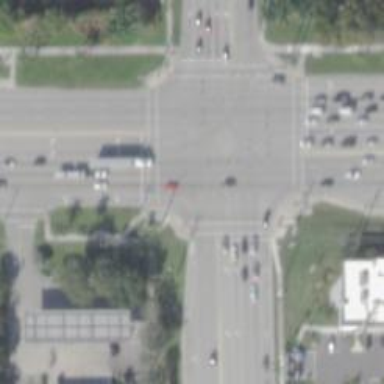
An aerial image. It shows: Marked crossing on the road.